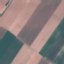
Land use / land cover class: AnnualCrop